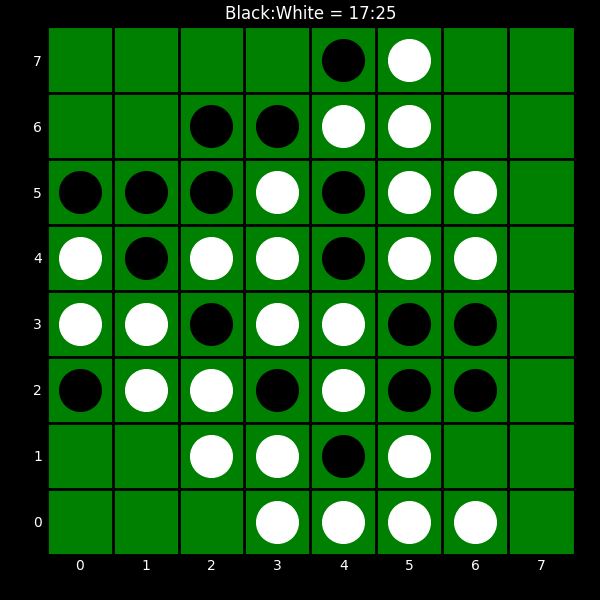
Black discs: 17
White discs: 25